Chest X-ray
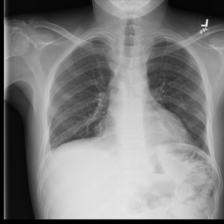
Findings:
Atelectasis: negative
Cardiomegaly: negative
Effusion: positive
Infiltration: negative
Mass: negative
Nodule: positive
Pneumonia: negative
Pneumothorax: negative
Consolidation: positive
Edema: negative
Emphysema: negative
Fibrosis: negative
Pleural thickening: negative
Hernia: negative